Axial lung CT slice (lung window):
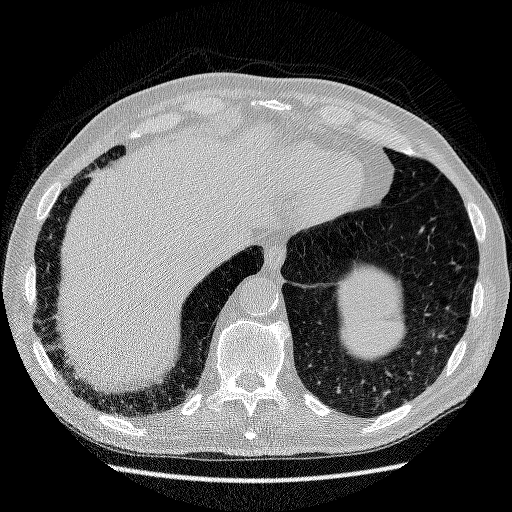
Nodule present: yes
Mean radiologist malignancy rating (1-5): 2.5